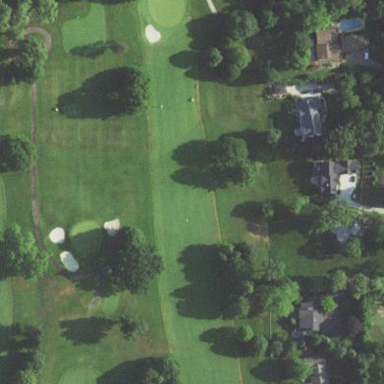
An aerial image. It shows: Grassy area designated as golf fairway.